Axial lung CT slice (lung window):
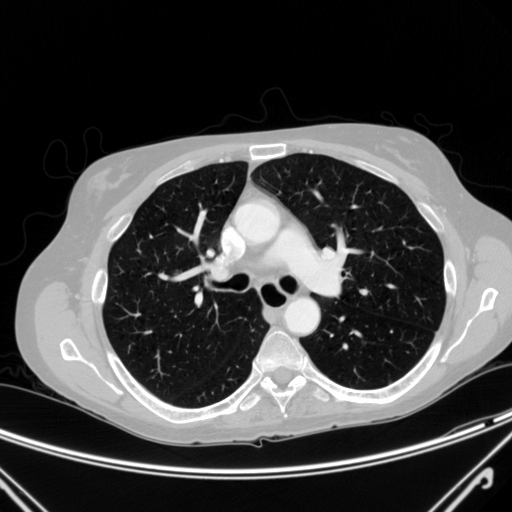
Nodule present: no